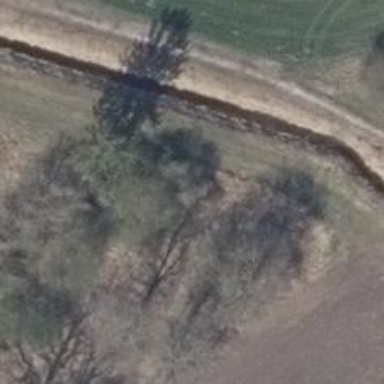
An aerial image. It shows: Grass track with Grade 4 tracktype.